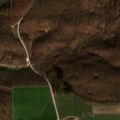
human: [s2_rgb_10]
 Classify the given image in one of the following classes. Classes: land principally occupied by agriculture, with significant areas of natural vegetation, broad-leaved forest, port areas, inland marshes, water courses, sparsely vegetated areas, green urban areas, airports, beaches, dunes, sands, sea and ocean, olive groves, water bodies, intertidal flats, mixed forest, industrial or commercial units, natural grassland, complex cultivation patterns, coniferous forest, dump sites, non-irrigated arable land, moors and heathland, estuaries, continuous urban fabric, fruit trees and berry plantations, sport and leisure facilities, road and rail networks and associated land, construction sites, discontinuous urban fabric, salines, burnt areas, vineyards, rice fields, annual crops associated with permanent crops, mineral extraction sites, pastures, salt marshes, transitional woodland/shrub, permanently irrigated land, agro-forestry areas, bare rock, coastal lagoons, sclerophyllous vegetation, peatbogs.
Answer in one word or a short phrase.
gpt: complex cultivation patterns, broad-leaved forest